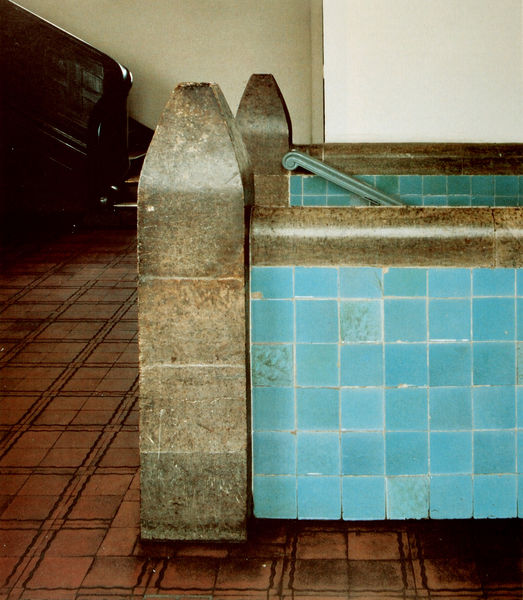
Titel: Universität Jena (Detail - Treppe)
Künstler: Theodor Fischer
Standort: Jena
Institution: Friedrich-Schiller-Universität
Schlagwörter: blau, dunkel, schatten, wasser, weiß, grün, braun, grau, holz, licht, marmor, pfeiler, raum, schwarz, säule, säulen, türkis, gebäude, rot, muster, wand, architektur, stein, steine, innenraum, brüstung, boden, innen, keramik, ton, deutschland, hellblau, fußboden, schule, treppe, treppen, jugendstil, spitz, detail, glanz, aufgang, geländer, stufen, poliert, halle, pfosten, foto, fotografie, bad, fugen, gang, eckig, porzellan, stockwerk, becken, fliesen, hässlich, kachel, kacheln, quadrate, wanne, quader, treppenhaus, treppengeländer, balu, fließen, kanten, quadrat, holztreppe, gel, poller, treppenaufgang, schwimmbad, treppenlauf, naturstein, universität, uni, hauptgebäude, handlauf, stiege, terracotta, jena, hinab, runter, rauf, weiße fugen, jugendstiltreppenhaus